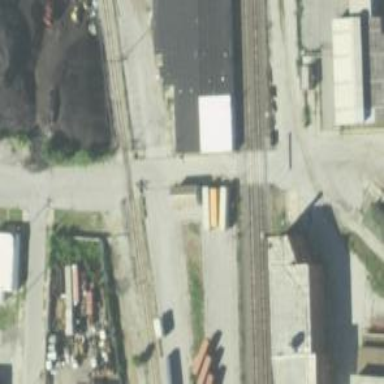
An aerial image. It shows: Railway level crossing.